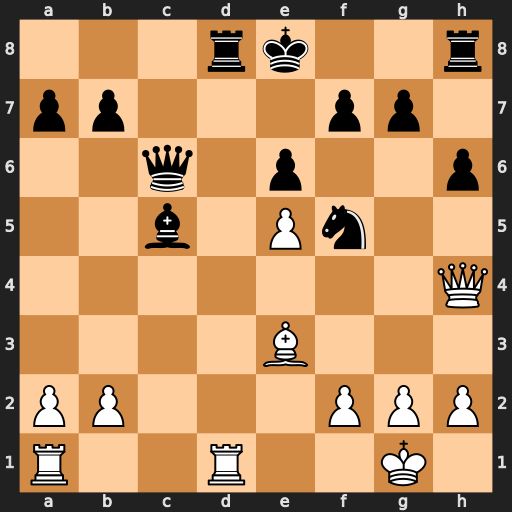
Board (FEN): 3rk2r/pp3pp1/2q1p2p/2b1Pn2/7Q/4B3/PP3PPP/R2R2K1
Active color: w
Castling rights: k
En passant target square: -
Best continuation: Qxd8#